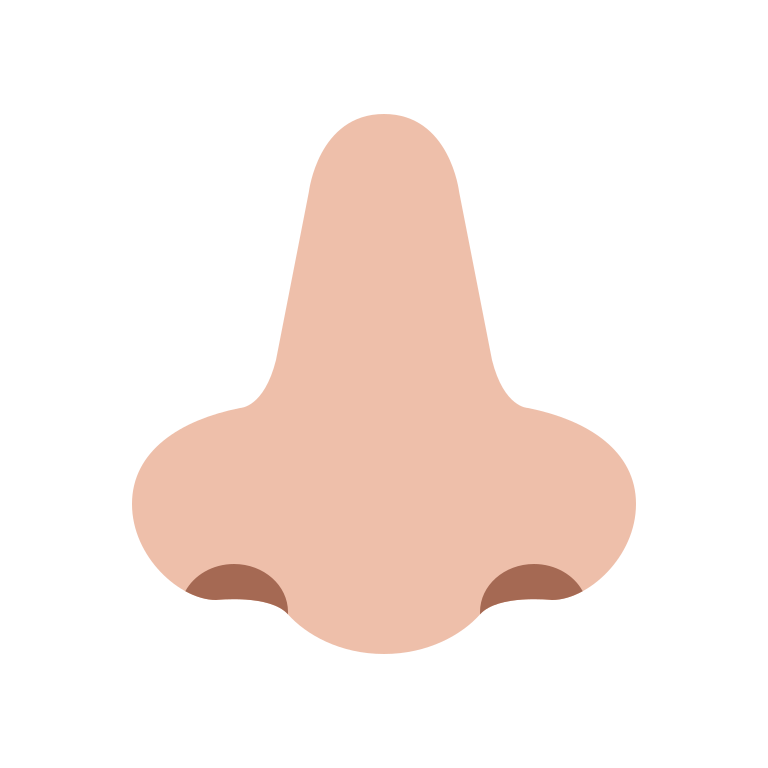
nose flat  light